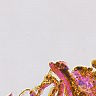
Metastatic tissue present: no